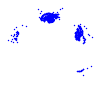
Particle: proton